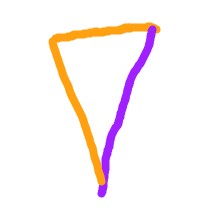
Shape: triangle